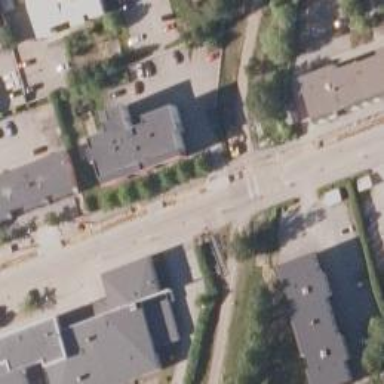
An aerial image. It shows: Cycleway with asphalt surface and zebra crossing.